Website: ulta-beauty
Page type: billing-address
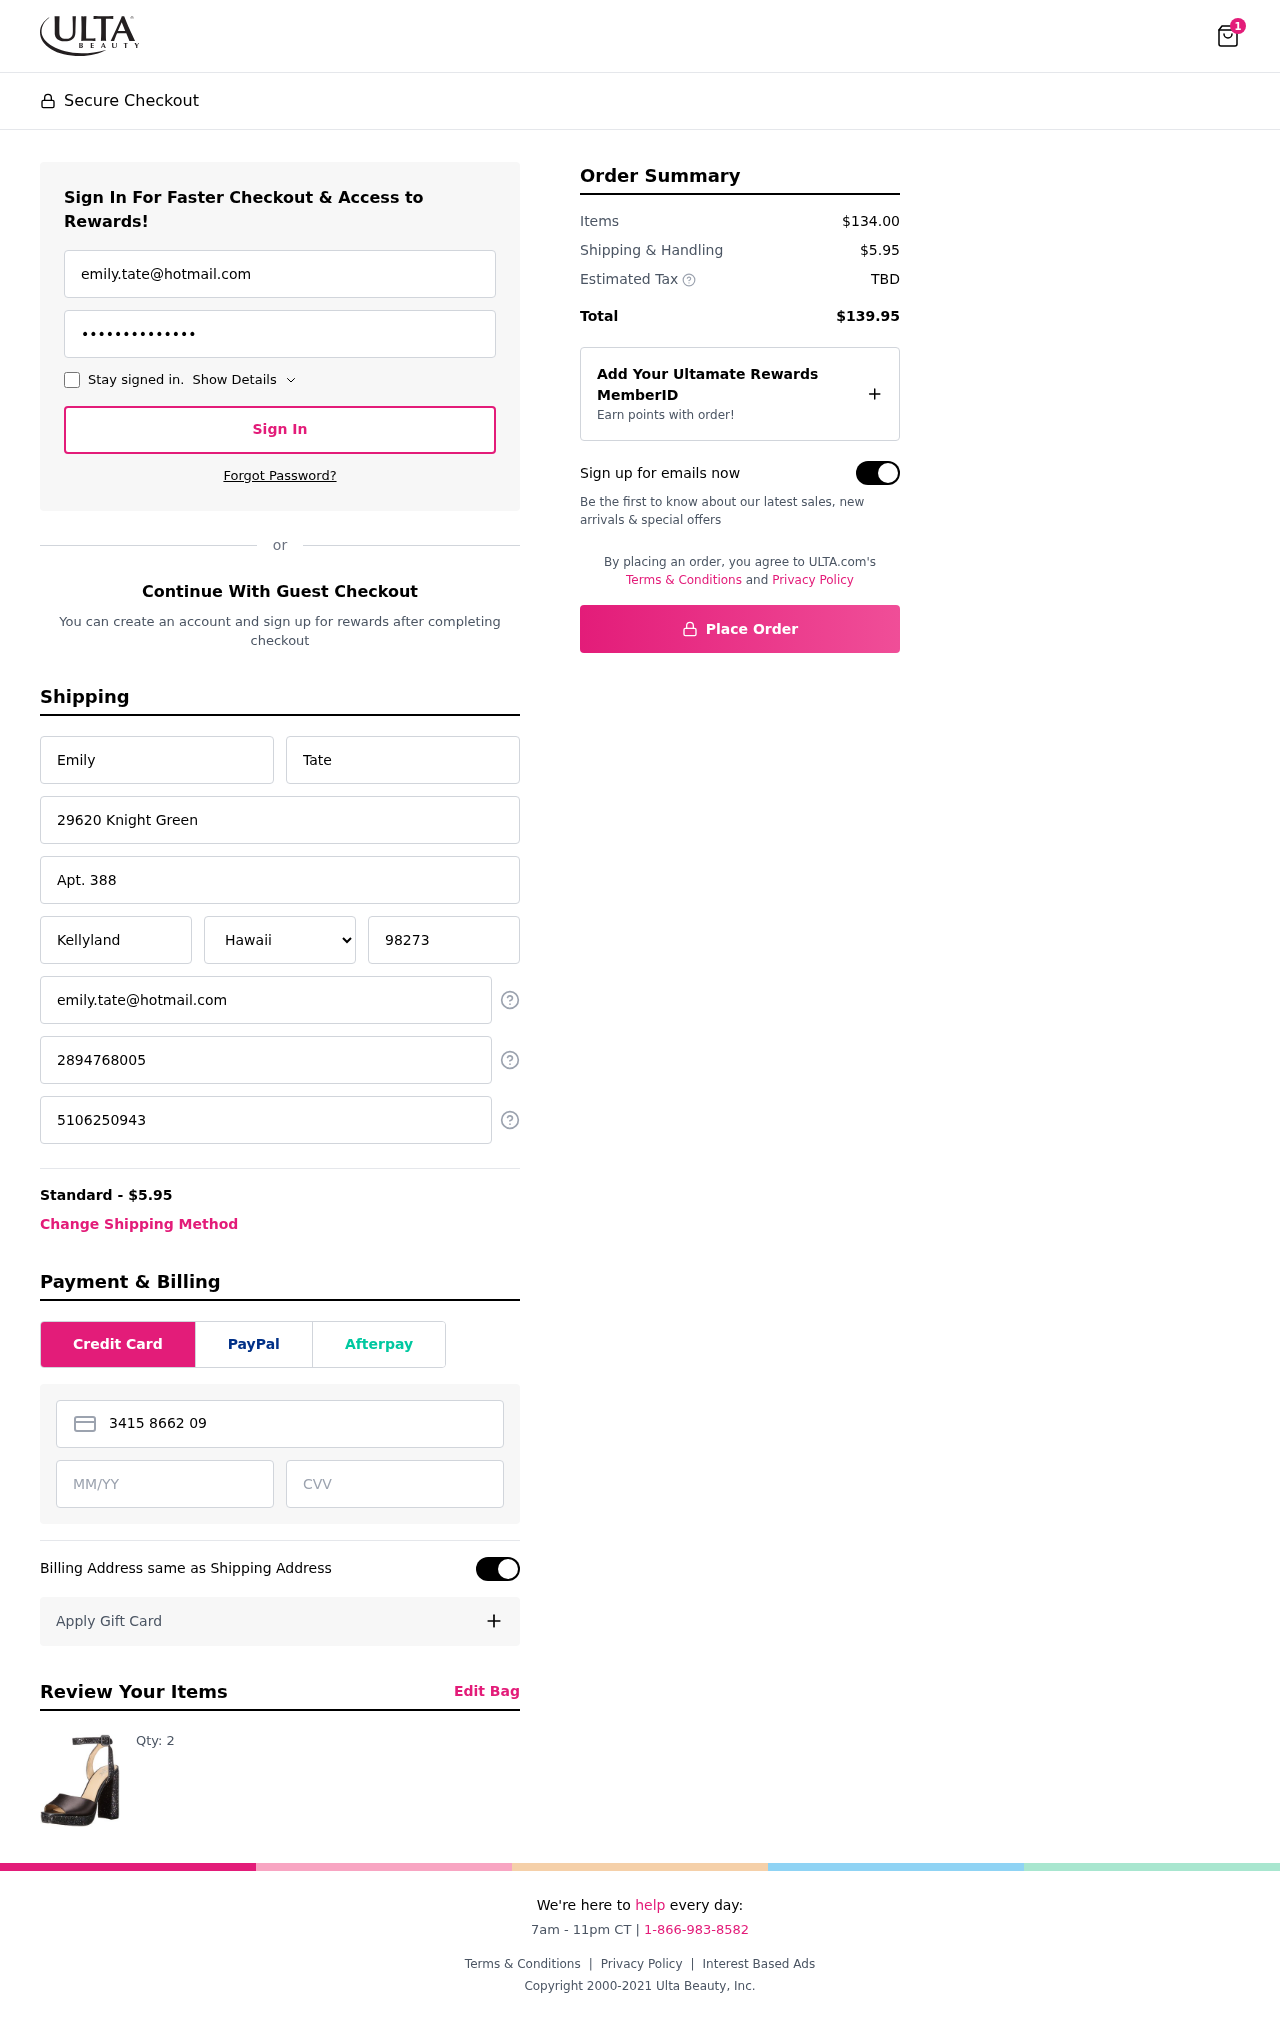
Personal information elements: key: PII_STATE
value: Hawaii
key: PII_EMAIL
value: emily.tate@hotmail.com
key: PII_FIRSTNAME
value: Emily
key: PII_LASTNAME
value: Tate
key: PII_STREET
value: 29620 Knight Green
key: PII_STREET2
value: Apt. 388
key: PII_CITY
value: Kellyland
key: PII_POSTCODE
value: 98273
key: PII_PHONE
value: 2894768005
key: PII_ALT_PHONE
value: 5106250943
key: PII_CARD_NUMBER
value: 3415 8662 0964 060
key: PII_CARD_EXPIRY
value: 06/30
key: PII_CARD_CVV
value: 8459
Product elements: key: PRODUCT1_QUANTITY
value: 2
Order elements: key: ORDER_NUM_ITEMS
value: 1
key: ORDER_SHIPPING_COST
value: $5.95
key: ORDER_SUBTOTAL
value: $134.00
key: ORDER_TOTAL
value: $139.95